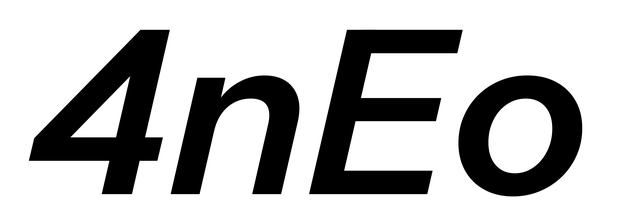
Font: InstrumentSans-Italic_SemiBold_Italic